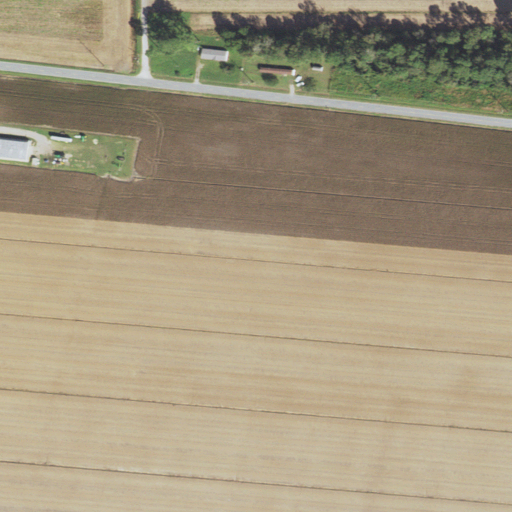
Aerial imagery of ridge(s) in North Carolina named Beech Ridge containing cultivated crops, open development, low intensity development, and high intensity development